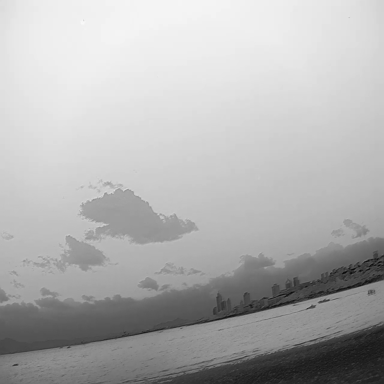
There is a canoe in the infrared image.